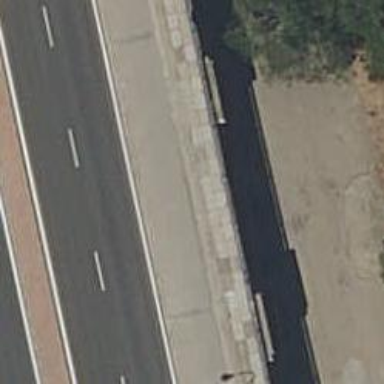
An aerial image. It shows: Footway surfaced with paving stones.